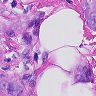
Metastatic tissue present: yes